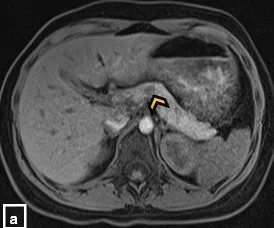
Result of MRI of the abdomen. Axial T1 weighted pre-contrast.
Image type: radiology (mri)